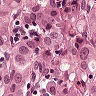
Metastatic tissue present: yes